Question: I am trying to figure out how I could place a select inside a button so that I could use the select to select stuff, but the button outside the select would do other stuff onclick.
This entire white area is button and the select can be seen inside it. I would like to use all the white area as a button and if select is clicked the select would open.
Right now button onclick is triggered if I click select.
Can I create something using jQuery to detect if select is clicked and else button click is triggered?

'''
<button type="button" onclick="doStuff()" class="btn-lg btn-menu col-xs-6">
Button
<select>
<option value="mon">Monday</option>
<option value="tue">Tuesday</option>
<option value="wed">Wednesday</option>
</select>
</button>
'''
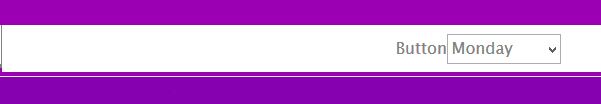
Answer: My first solution didn't work cross-browser, because HTML5 doesn't allow interactive elements (such as 'select') within buttons.
This new solution replaces buttons with spans as Jason van der Zeeuw suggested:
'''
$('span').click(function(event) {
if(event.target.tagName === 'SPAN') {
alert('span pressed!');
}
});
'''
'''
<script src="https://ajax.googleapis.com/ajax/libs/jquery/2.1.1/jquery.min.js"></script>
<span>
Button
<select>
<option value="mon">Monday</option>
<option value="tue">Tuesday</option>
<option value="wed">Wednesday</option>
</select>
</span>
'''